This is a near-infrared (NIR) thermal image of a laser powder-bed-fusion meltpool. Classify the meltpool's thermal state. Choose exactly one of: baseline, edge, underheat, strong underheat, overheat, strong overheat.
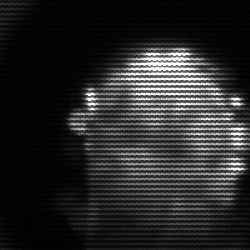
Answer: baseline